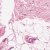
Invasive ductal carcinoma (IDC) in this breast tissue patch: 0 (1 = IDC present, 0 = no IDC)